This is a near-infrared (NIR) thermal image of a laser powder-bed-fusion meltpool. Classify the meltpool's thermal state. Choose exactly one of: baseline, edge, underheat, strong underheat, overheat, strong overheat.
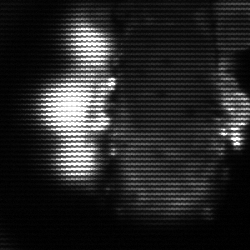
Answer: strong underheat